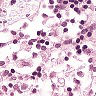
Metastatic tissue present: no